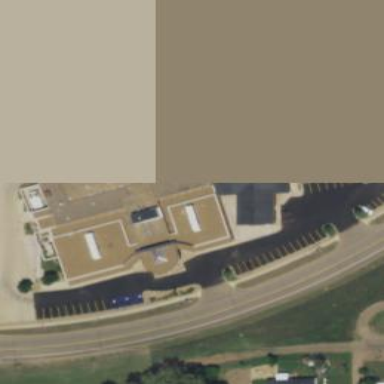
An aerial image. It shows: Healthcare facility identified as hospital.